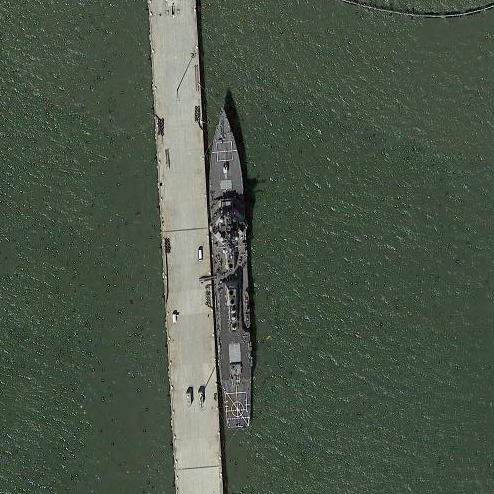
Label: Arleigh_Burke-class_destroyer